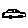
Label: car